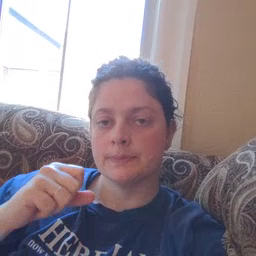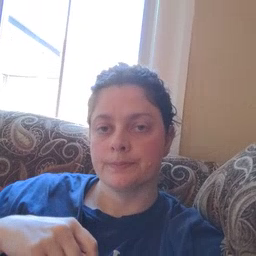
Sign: yes